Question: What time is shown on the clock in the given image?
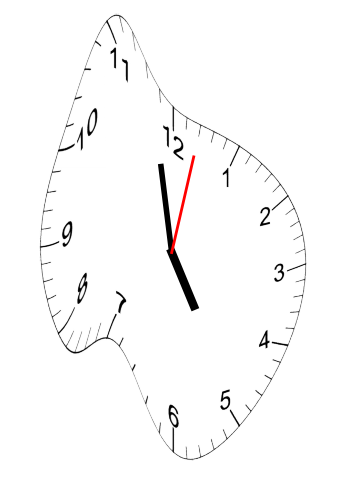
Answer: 04:58:02